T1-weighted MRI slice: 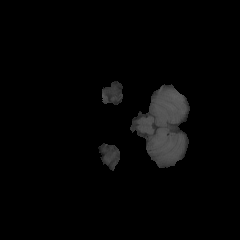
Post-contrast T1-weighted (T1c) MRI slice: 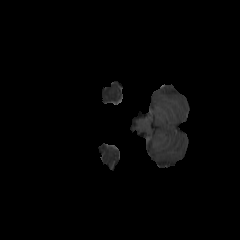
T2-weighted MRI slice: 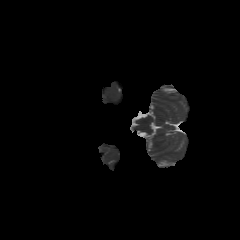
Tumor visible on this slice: no